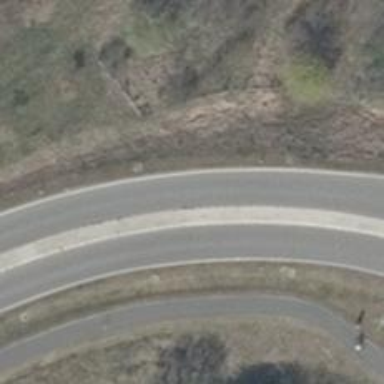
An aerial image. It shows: Tertiary road with separate asphalt surfaces for sidewalks and cycleway.